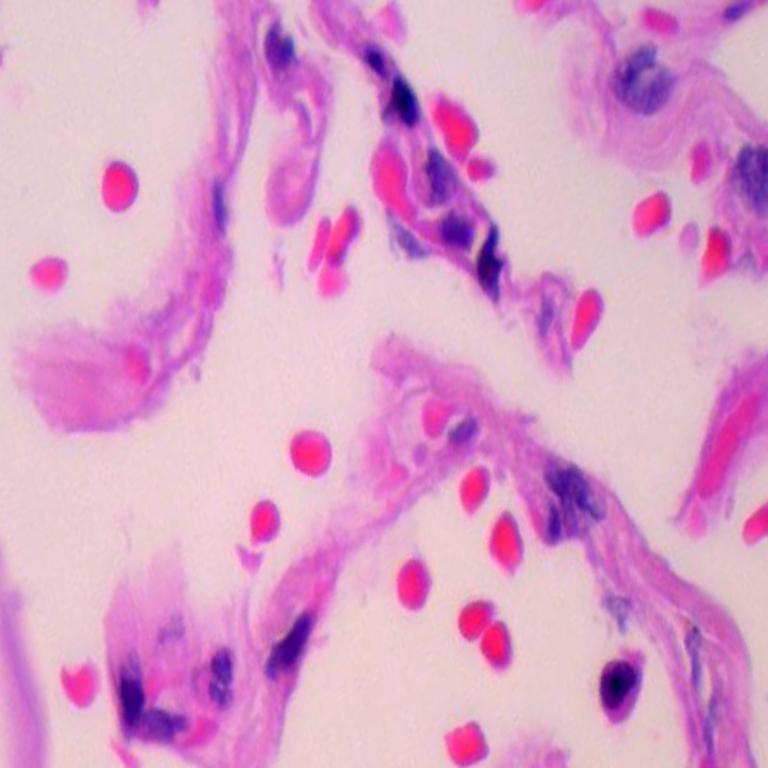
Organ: lung
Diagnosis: benign